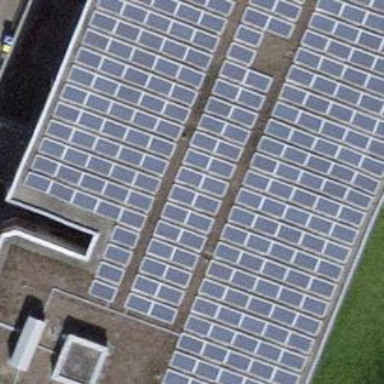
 consisting of solar photovoltaic panels."